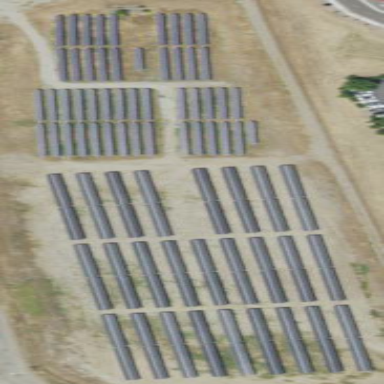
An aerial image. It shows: Solar power plant utilizing photovoltaic technology to produce electricity.